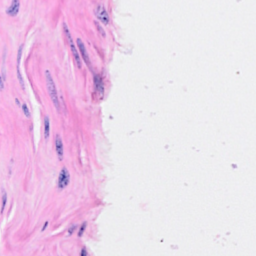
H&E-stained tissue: Breast